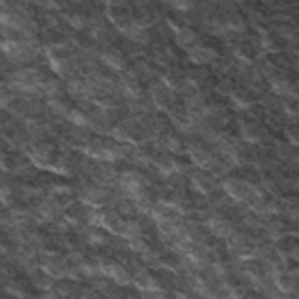
Label: frost